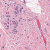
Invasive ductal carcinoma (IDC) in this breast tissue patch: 1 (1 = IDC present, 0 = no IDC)